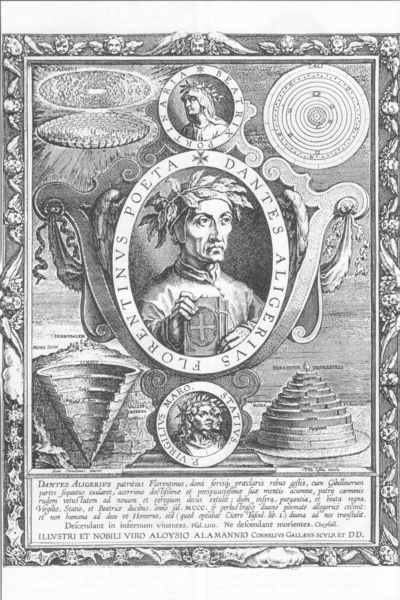
Titel: Bildnis des Dante Alighieri
Künstler: Philipp Galle
Institution: (Seriendruck)
Schlagwörter: flügel, hand, laub, mann, weiß, frau, grau, köpfe, mund, nase, schwarz, zeichnung, ornament, bart, bibel, mensch, rahmen, bildnis, portrait, porträt, kirche, kelch, blatt, kreis, oval, rund, turm, engel, schrift, wangen, grafik, graphik, dichter, inschrift, poet, ornamente, buch, burg, medaillon, kreuz, druck, radierung, stich, lithografie, seite, illustration, schwarzweiß, text, kreise, kranz, lorbeer, lorbeerkranz, blat, buchdruck, medallion, christus, jesus, hölle, dante, heilige, trichter, zeilen, pyramide, bänder, maria, kupferstich, putti, verzierungen, christentum, babel, labyrinth, porttrait, ehrung, doppel, latein, schirft, schriftband, maris, seriendruck, weltbild, babylon, petrarca, göttliche kommödie, pictogram, bailon, flüpgel, poeta laureus, enhel